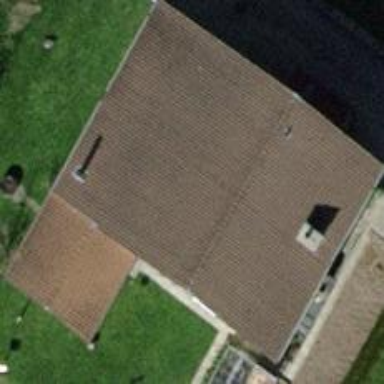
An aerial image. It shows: Detached building with gabled roof.